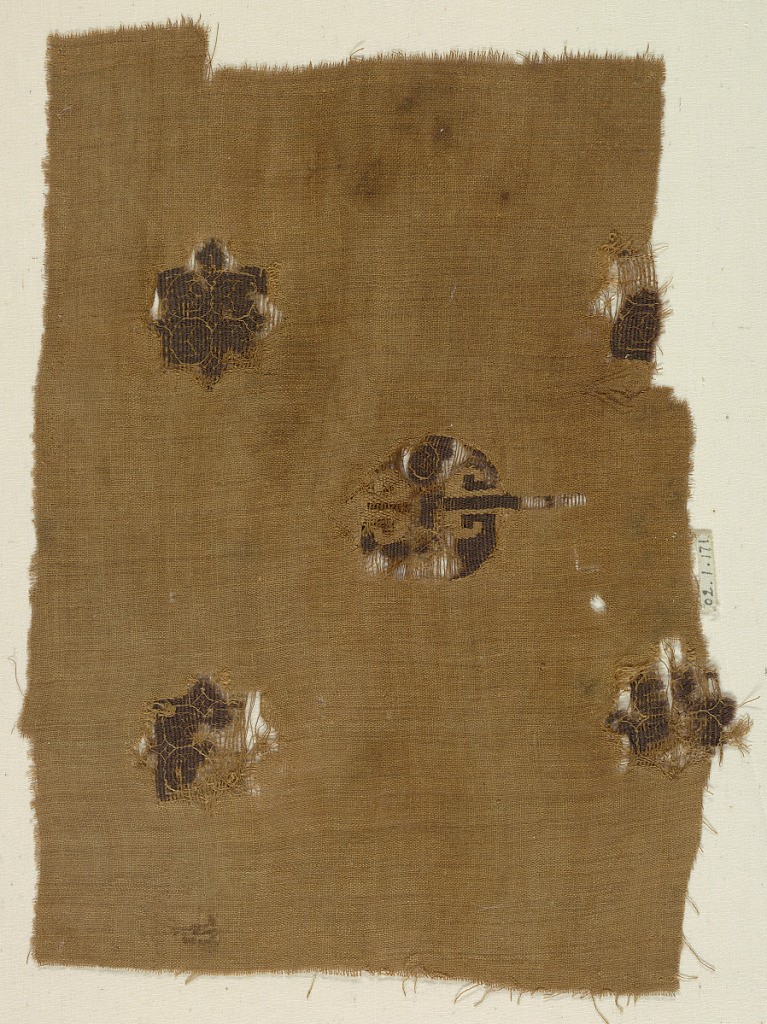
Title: Fragment
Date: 6th–8th century
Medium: Warp; S-spun linen. Wefts; Z-spun linen, Z-spun wools technique: plain weave and tapestry weave
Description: Coptic fragment has isolated ornaments in brown on plain weave ground.